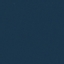
Label: SeaLake